Question: I'm drawing some simple bezier paths, but I'm finding it impossible to remove the spikes created when the angle between line segments is small:

(Note: The circle is from a separate drawing operation, but I'm trying to make sure the line does not spike past the circle...).
I've tried all kinds of variations of lineCapStyle and lineJoinStyle but nothing seems to work.
In addition to what is shown below I have tried using a Miter Join with 'setMiterLimit'.
Here's my line drawing code snip:
'''
CAShapeLayer *myShapeLayer=[CAShapeLayer layer];
UIBezierPath *myPath=[UIBezierPath bezierPath];
[myPath moveToPoint:tmpPoint];
[myPath addLineToPoint:tmpPoint];
[myPath setLineCapStyle:kCGLineCapRound];
[myPath setLineJoinStyle:kCGLineJoinRound];
myShapeLayer.path=[myPath CGPath];
myShapeLayer.strokeColor = [[UIColor yellowColor] CGColor];
myShapeLayer.fillColor = [[UIColor clearColor] CGColor];
myShapeLayer.lineWidth = 3.0;
'''
Just in case - here's the Miter code I've used, varying the value rom 0.0 to 100.0 - all with no effect:
'''
[myPath setLineCapStyle:kCGLineCapRound];
[myPath setLineJoinStyle:kCGLineJoinMiter];
[myPath setMiterLimit:1.0];
'''
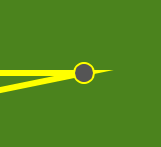
Answer: You should be setting 'lineJoin' on the shape layer instead of the path:
'''
myShapeLayer.lineJoin = kCALineJoinRound;
'''
---
The confusion comes from the fact that UIBezierPath has the ability to draw the path (by calling 'fill' and 'stroke' on the path). The configuration of line joins and line caps on the path is only affecting this drawing.
However, since you are drawing the path using a CAShapeLayer, the configurations of both line joins and line caps should be done on the shape layer.